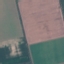
Land use / land cover: AnnualCrop